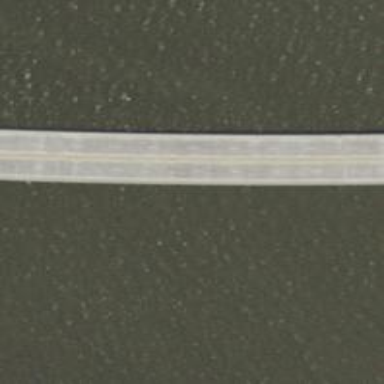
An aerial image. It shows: Beam-structured bridge on trunk expressway.